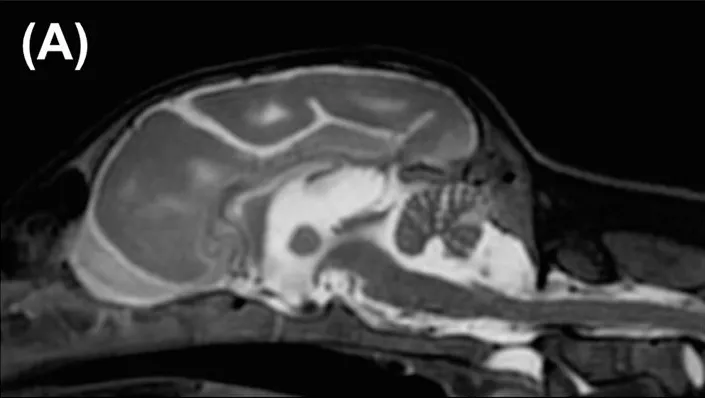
Magnetic resonance T2-weighted imaging of the brain in the median sagittal plane of the patient (64-days-old) (A) Dilation of the third and fourth ventricles, presumptive dilatation of the pineal recess or a quadrigeminal cyst, and diffuse hypoplasia of corpus callosum, rostral commissure, caudal commissure, and the ventral part of the cerebellar vermis (lingula, nodulus, and uvula of the cerebellum) are seen. The reduced size of the brainstem and cerebellum and thinning of the interthalamic adhesion are also seen.
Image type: radiology (mri)